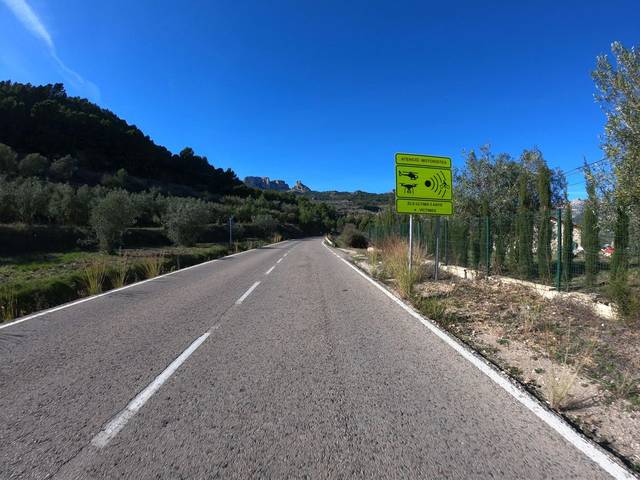
Region: Spain
Coordinates: 38.675, -0.2225